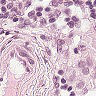
Metastatic tissue present: no